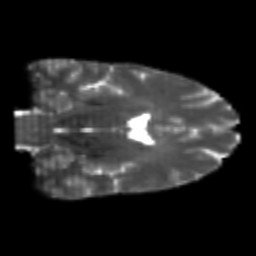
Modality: T2w
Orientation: coronal
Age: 24
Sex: female
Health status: healthy
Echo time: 0.074 s